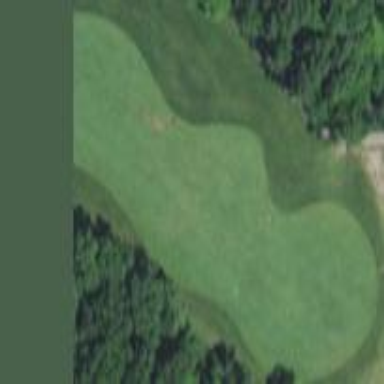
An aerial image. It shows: Grassy area designated as golf fairway.